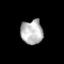
Tissue: lung
Cell type: Epithelial cells
Senescence score: 0.2404
Nuclear area (px): 529
Mean DAPI intensity: 182.675